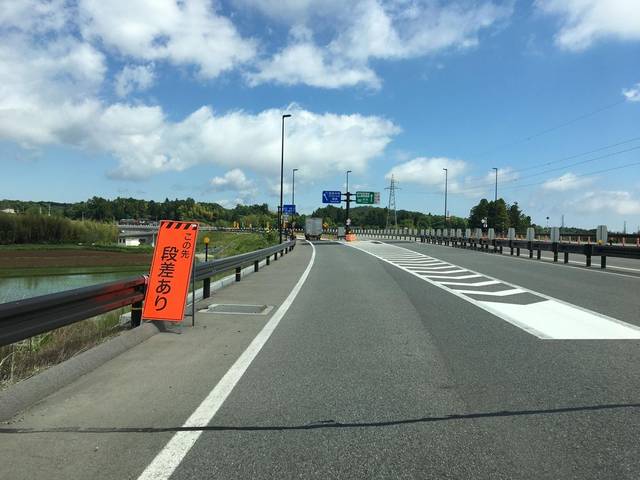
Region: Japan
Coordinates: 37.78, 140.902